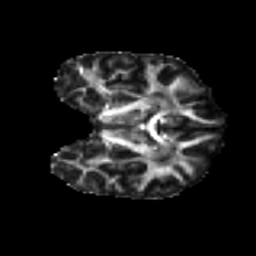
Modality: FA
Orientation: coronal
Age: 23
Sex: female
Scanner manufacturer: ge
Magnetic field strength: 3 T
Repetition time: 7.8 s
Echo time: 0.0606 s